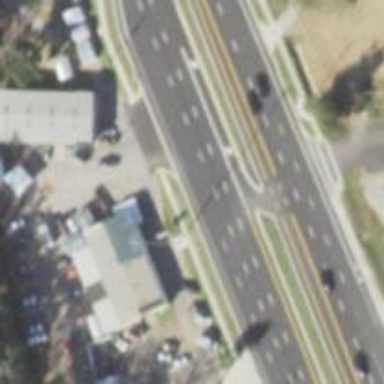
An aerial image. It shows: Primary link road with asphalt surface.